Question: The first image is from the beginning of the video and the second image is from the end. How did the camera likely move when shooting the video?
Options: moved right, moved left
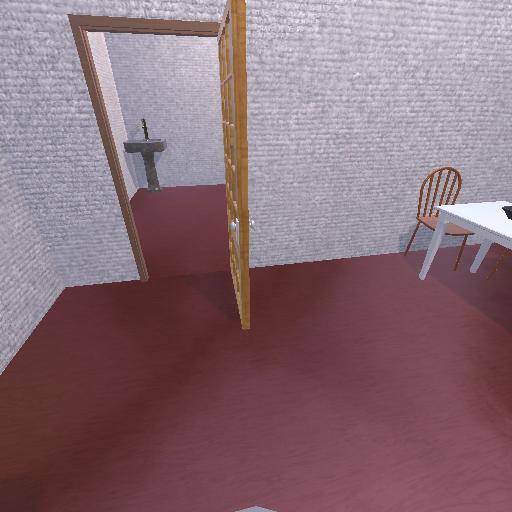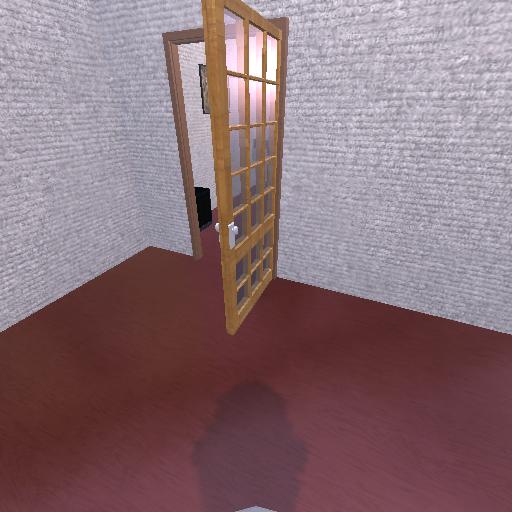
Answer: moved right